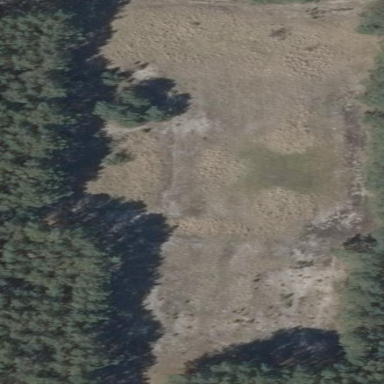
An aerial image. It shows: Landscape covered with heath.